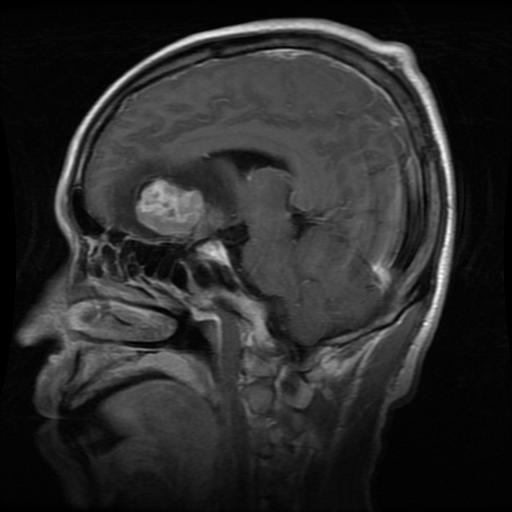
Label: meningioma